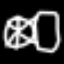
Label: hourglass